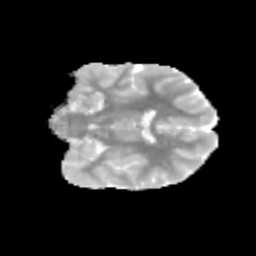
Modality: MD
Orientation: coronal
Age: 13
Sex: female
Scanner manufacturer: siemens
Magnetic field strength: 3 T
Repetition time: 3.8 s
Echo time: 0.07 s